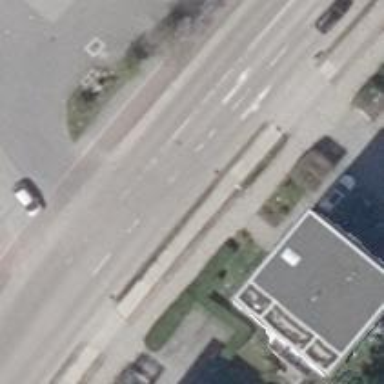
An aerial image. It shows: Residential road with concrete surface. There are separate sidewalks on both sides.